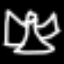
Label: angel